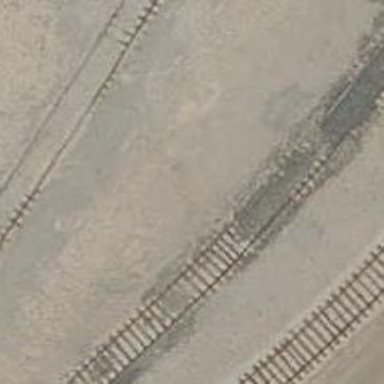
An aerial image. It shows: Electrified rail siding with contact line.